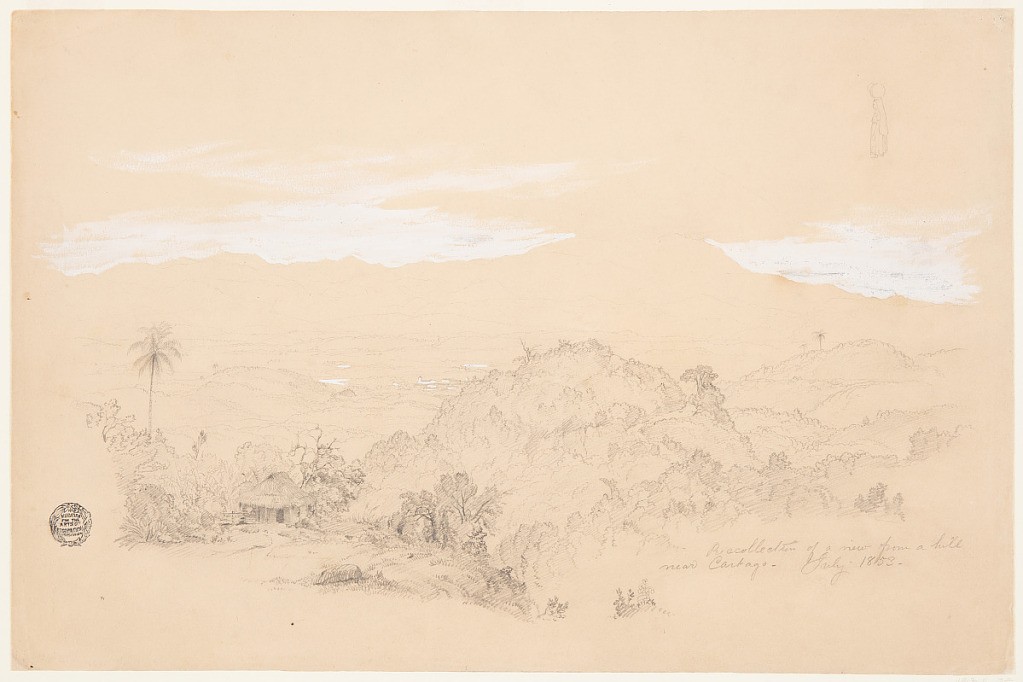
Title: Recollection of a View from a Hill near Cartago, Colombia
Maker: Frederic Edwin Church, American, 1826–1900
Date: July 1853
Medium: Graphite, white gouache, and oxidizing white gouache on tan wove paper
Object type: Drawing
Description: Landscape sketch showing a view mountains and a valley near Cartago, Colombia. A thatched, straw roof hut is show on a clearly at left, couched in a mass of vegetation that includes a tall palm tree. In the foreground at center, a round and heavily wooded hilltop is prominently visible with what appears to be a road on its right slope. At left and right, other lush hills descend into a valley in the middle distance, where the white buildings of a town are visible at center. The relatively flat terrain of the valley extends into the background, where another rugged mountain range rises into the sky, with a large peak at center right. Above, hazy clouds inhabit the sky. A separate sketch of a woman standing in left profile as she holds a jug upon her head is included at upper right.